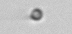
Label: nanoplankton_mix